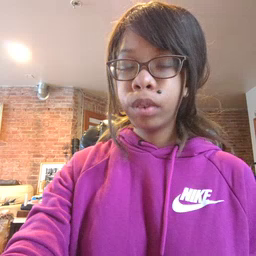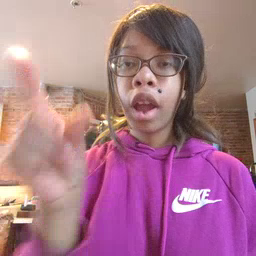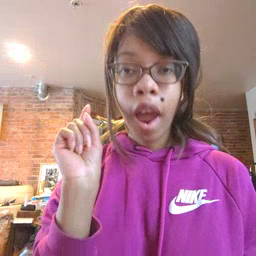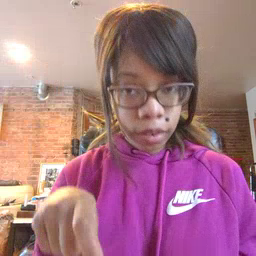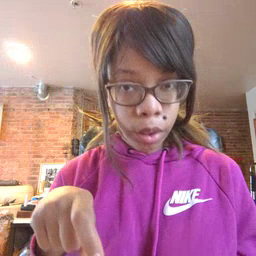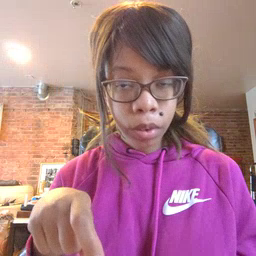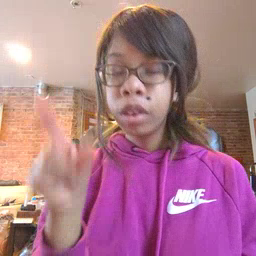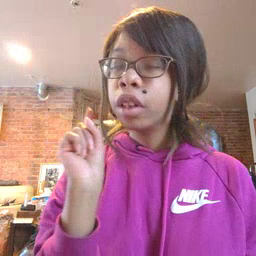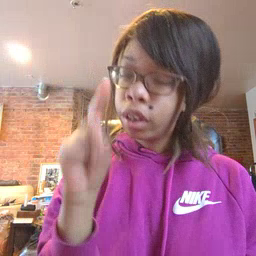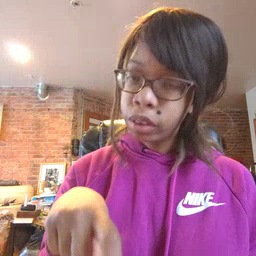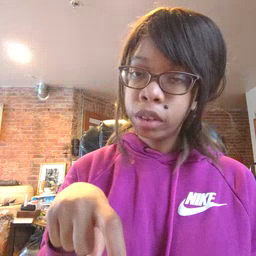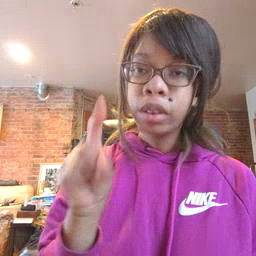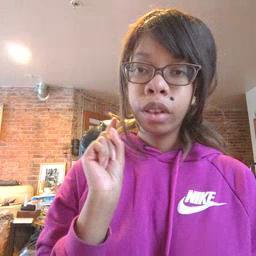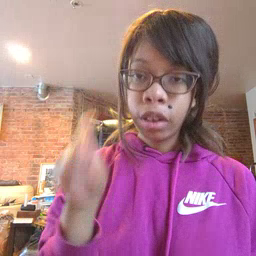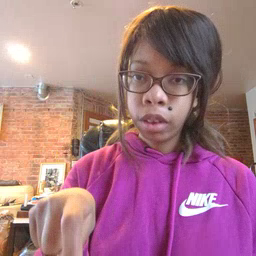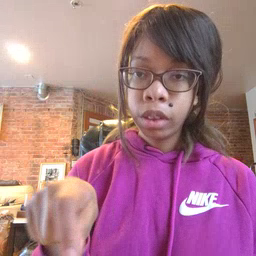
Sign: haveto